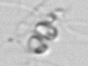
Label: Chaetoceros